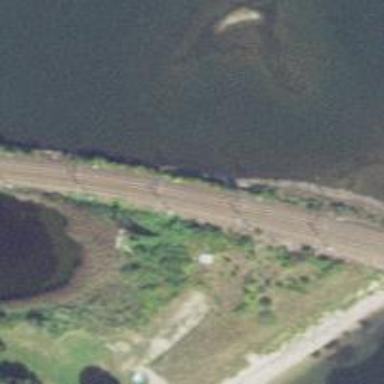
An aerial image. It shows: Railway track with contact line for electrification.